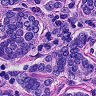
Metastatic tissue present: yes